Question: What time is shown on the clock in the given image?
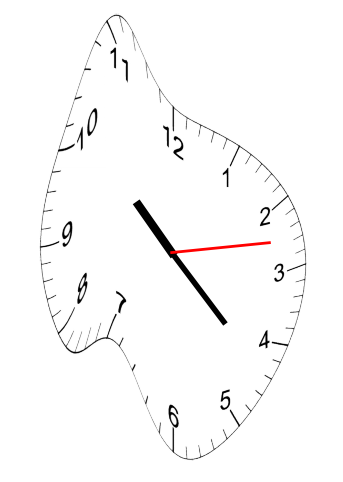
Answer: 10:22:13